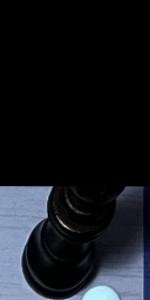
Label: King_Black